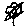
Label: flower